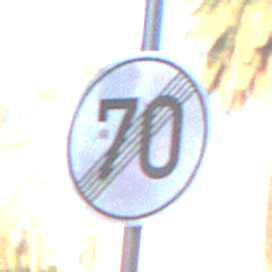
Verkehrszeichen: EndeGeschwindigkeit70
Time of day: SunriseSunset
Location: Outdoor (Urban)
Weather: PartlyCloudy
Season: NotSpecified
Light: Natural